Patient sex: F
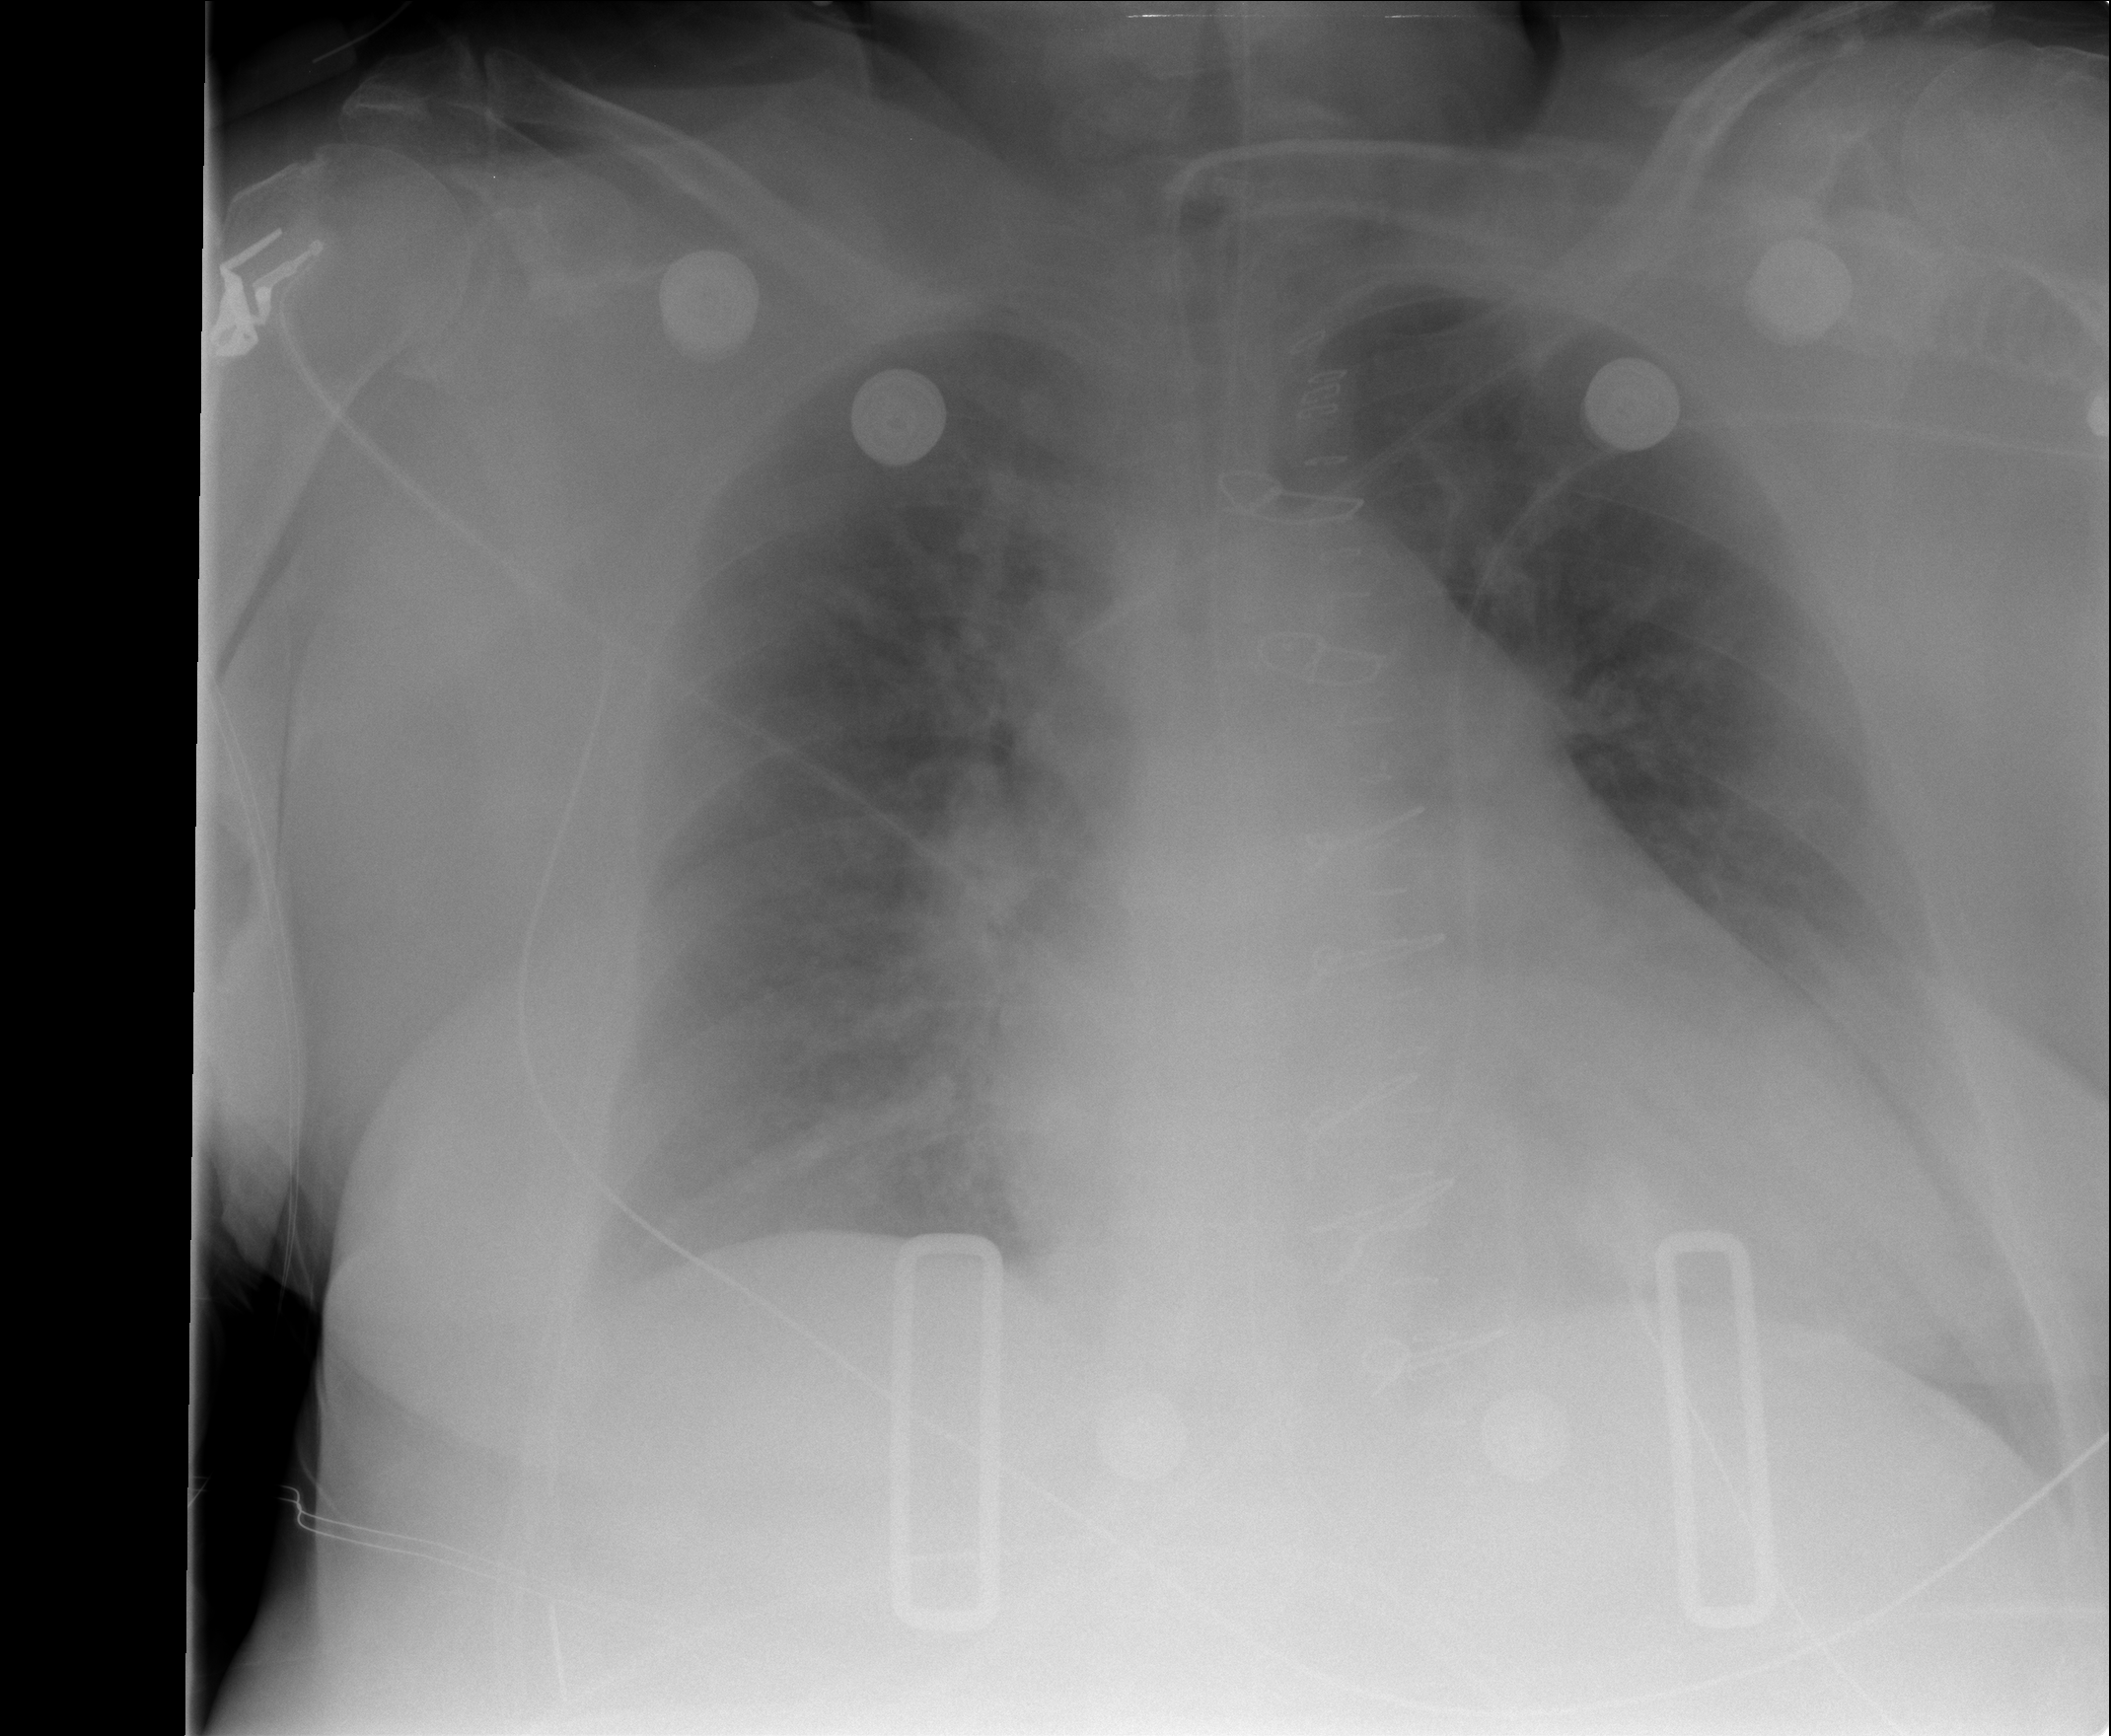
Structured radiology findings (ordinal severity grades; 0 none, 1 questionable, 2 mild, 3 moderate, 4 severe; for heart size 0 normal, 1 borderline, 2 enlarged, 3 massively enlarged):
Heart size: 2
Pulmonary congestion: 2
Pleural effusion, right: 1
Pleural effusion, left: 0
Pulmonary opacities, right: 2
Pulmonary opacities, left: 0
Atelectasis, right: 2
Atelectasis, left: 0